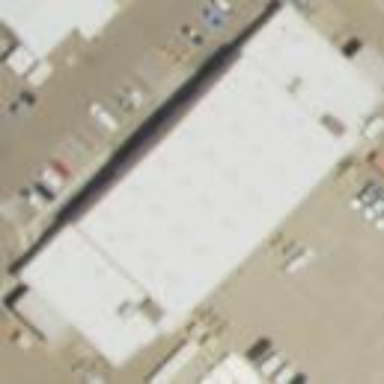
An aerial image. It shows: Hangar building at the airport.